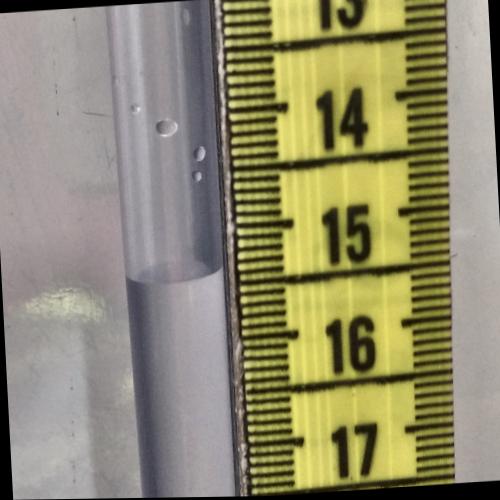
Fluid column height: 15.4 cm